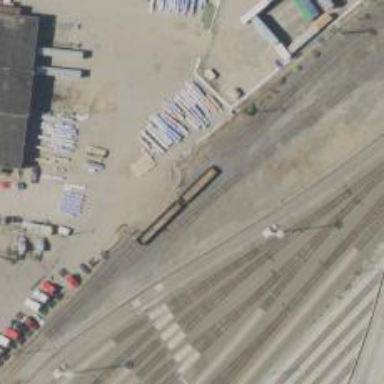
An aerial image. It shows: Railway yard.